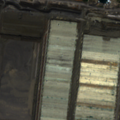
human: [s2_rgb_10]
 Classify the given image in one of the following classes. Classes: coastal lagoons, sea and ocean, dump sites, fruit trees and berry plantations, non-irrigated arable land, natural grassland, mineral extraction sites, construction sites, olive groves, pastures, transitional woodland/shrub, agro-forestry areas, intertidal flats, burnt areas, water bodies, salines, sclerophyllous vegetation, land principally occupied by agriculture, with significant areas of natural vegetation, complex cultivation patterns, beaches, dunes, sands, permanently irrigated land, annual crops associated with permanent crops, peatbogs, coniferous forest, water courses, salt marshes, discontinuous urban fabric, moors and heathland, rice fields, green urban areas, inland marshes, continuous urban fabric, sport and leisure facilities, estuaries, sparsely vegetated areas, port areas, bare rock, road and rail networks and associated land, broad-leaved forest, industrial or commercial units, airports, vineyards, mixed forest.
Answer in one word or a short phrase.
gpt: mineral extraction sites